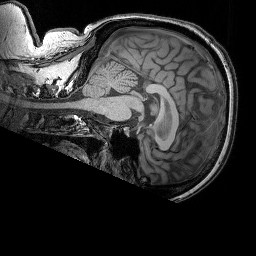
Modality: T1w
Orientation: sagittal
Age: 48
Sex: female
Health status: ill
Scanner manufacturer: siemens
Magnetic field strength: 3 T
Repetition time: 1.75 s
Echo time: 0.00418 s